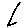
Label: triangle